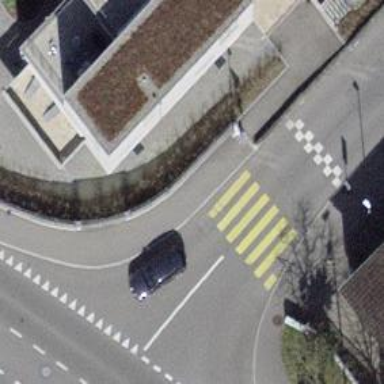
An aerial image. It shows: Footway with zebra crossing.